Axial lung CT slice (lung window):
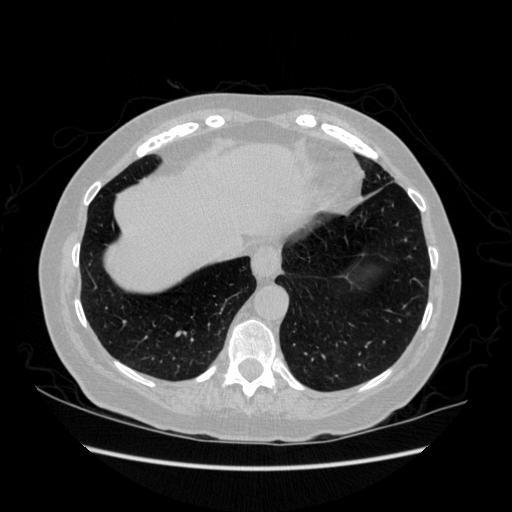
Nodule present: no